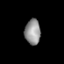
Tissue: prostate
Cell type: T cells
Senescence score: 0.3224
Nuclear area (px): 390
Mean DAPI intensity: 146.392